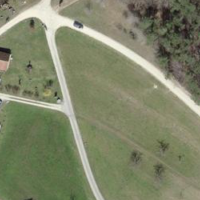
EUNIS habitat code: 44
Species observed at this site:
Muscicapa striata
Milvus milvus
Turdus merula
Cyanistes caeruleus
Sylvia atricapilla
Parus major
Columba palumbus